Question: Picture first ~~
ViewController.h
'''
#import <UIKit/UIKit.h>
@interface ViewController : UIViewController
{
IBOutlet UILabel *textview;
}
- (IBAction)randomWords:(id)sender;
@end
'''
ViewController.m
'''
#import "ViewController.h"
@interface ViewController ()
@end
@implementation ViewController
-(IBAction)randomWords:(id)sender {
int ran = arc4random() % 6;
switch (ran) {
case 0:
textview.text = @"Cat";
break;
case 1:
textview.text = @"Dog";
break;
case 2:
textview.text = @"Fish";
break;
case 3:
textview.text = @"Horse";
break;
case 4:
textview.text = @"Bird";
break;
case 5:
textview.text = @"Test";
break;
default:
break;
}
}
- (id)initWithNibName:(NSString *)nibNameOrNil bundle:(NSBundle *)nibBundleOrNil
{
self = [super initWithNibName:nibNameOrNil bundle:nibBundleOrNil];
if (self) {
// Custom initialization
}
return self;
}
'''
The label box I've put doesn't display any message.
Is anything wrong or anything I left?
The custom class for the Label is 'UIControllerView' with StoryBoard Hello.
Can anyone help me so when they redirect to the app it will randomly generate a message.

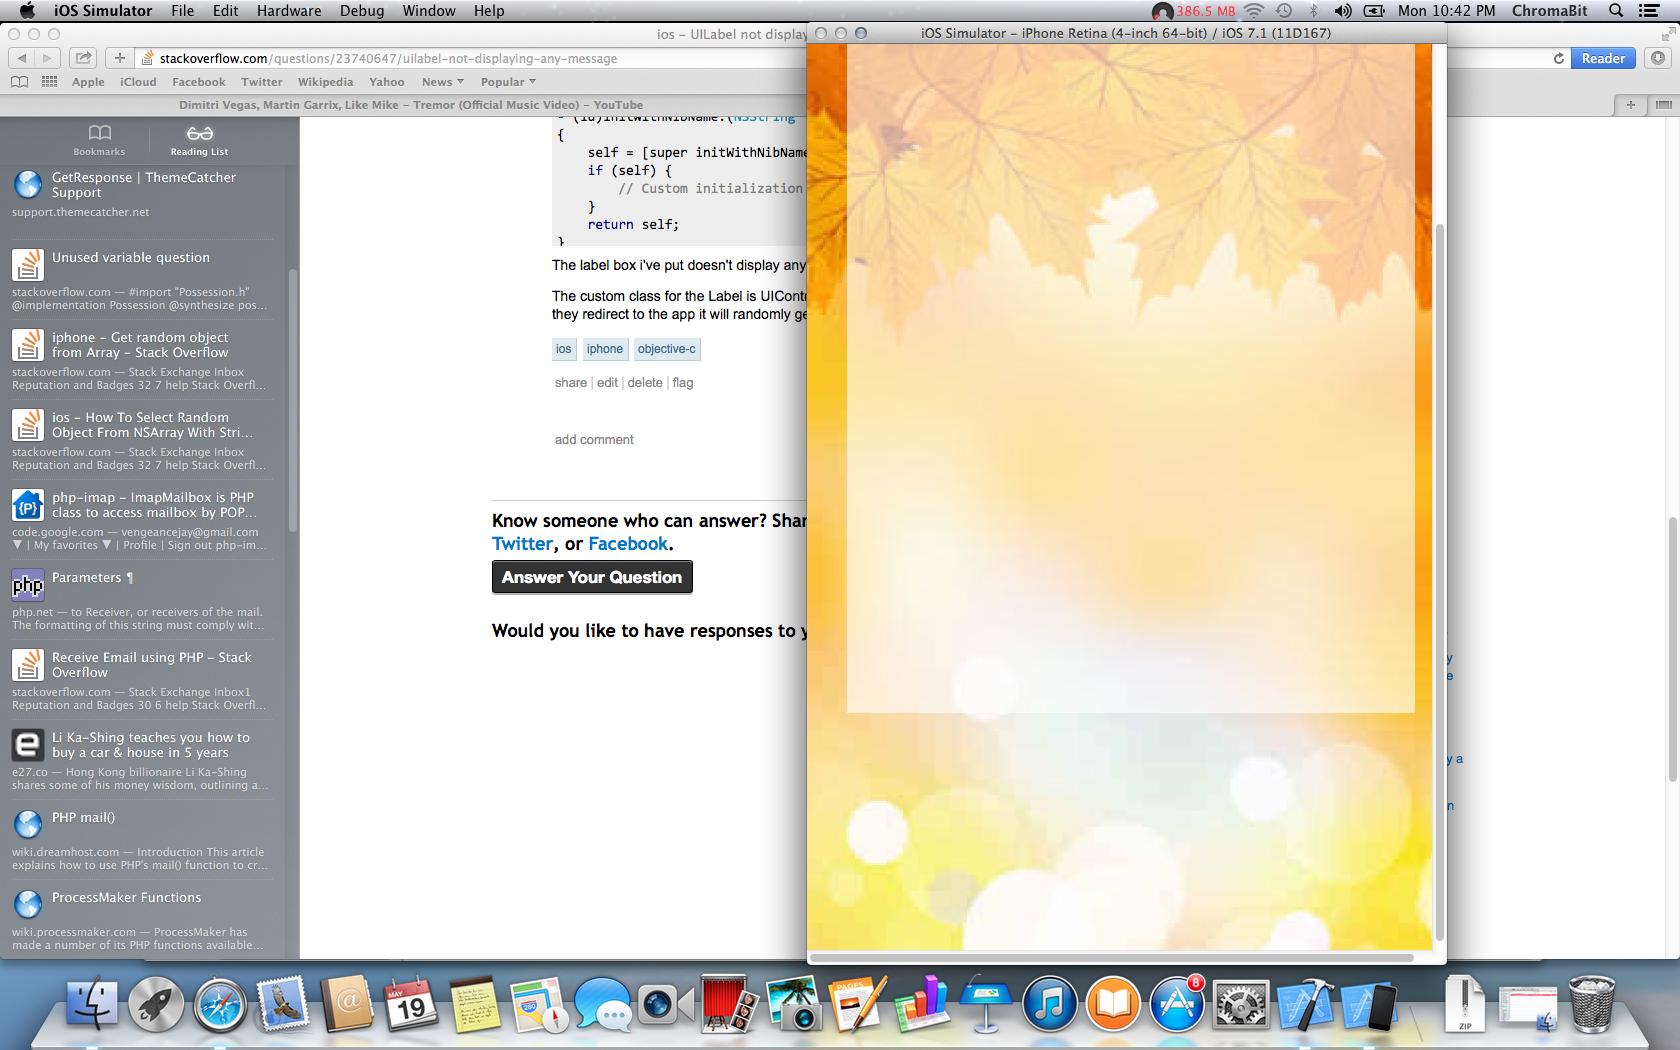
Answer: I dont really see how is 'textview' added to the main view. If through 'Storyboard' you should do it like this
'''
@property (nonatomic, weak) UBOutlet UILabel *textview;
'''
and then link this outlet to your 'Storyboard' label in order to use this property.
Second solution is to create your label in 'viewDidLoad' method like so:
'''
-(void)viewDidLoad
{
[super viewDidLoad];
textview = [[UILabel alloc]initWithFrame:CGRectMake(5,5,self.view.frame.size.width -10,100)];
textview.numberOfLines = 10;
[self.view addSubview:textview];
}
'''
At the moment you have a reference that doesn point to an object on your screen.
Hope this helps you to understand why your label doesn't show your text.